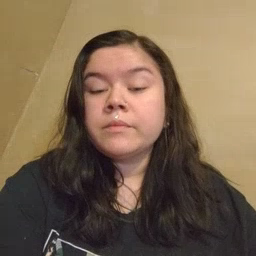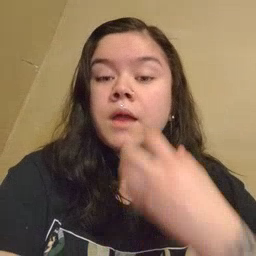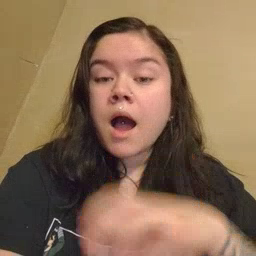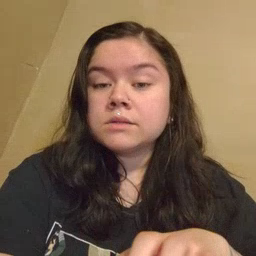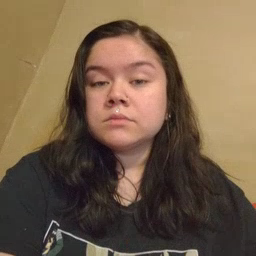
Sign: hot